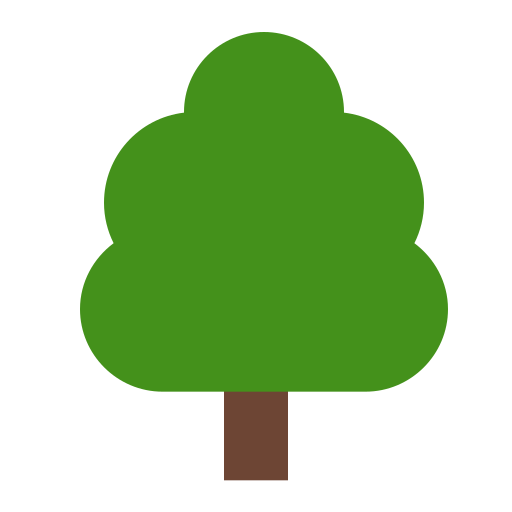
deciduous tree flat